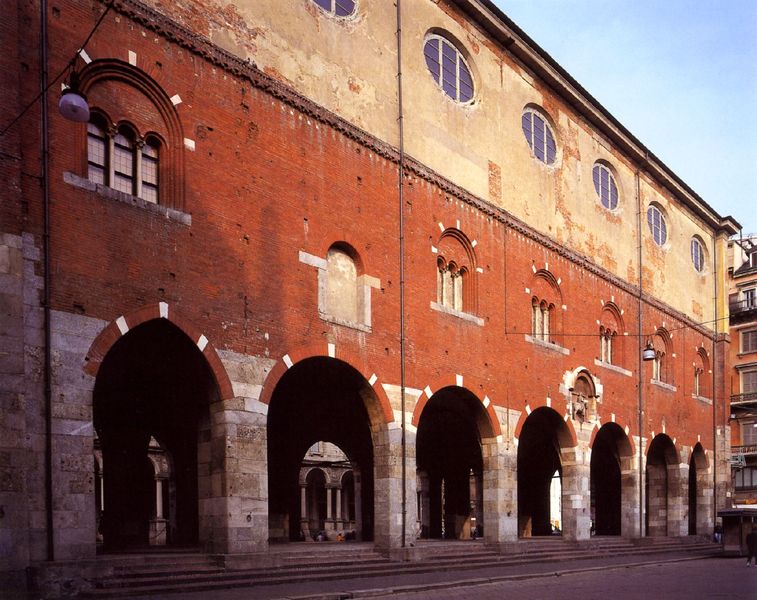
Titel: Palazzo della Ragione in Mailand
Standort: Mailand (EU - I)
Schlagwörter: himmel, mann, weiß, gelb, stadt, fenster, hell, lampe, straße, säule, säulen, gebäude, haus, rot, architektur, mensch, stein, oval, rund, relief, bogen, fassade, italien, ziegel, backstein, hof, pilaster, rundbogen, treppe, treppen, stufen, foto, bögen, innenhof, torbogen, rathaus, arkaden, fries, sims, quader, spitzbogen, rundbögen, säulenhalle, säulengang, rundbogenfenster, ziegelbau, ziegelstein, rnd, ovale fenster, runde fenster, leitung